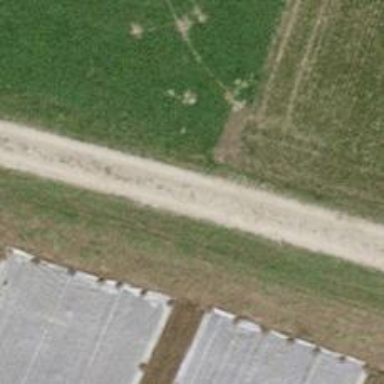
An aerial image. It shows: Compacted agricultural track of grade 3. Suitable for agricultural vehicles.